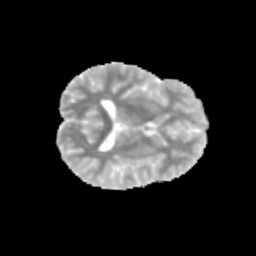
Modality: MD
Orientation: axial
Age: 10
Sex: female
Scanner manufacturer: siemens
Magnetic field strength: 3 T
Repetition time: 3.8 s
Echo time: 0.07 s